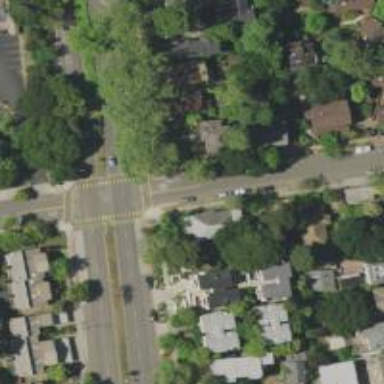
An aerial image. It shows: Residential road with asphalt surface and separate sidewalk.